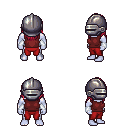
a pixel art fantasy rpg character, male body template, dark elf, purple skin, maroon sleeveless shirt, red pants, ruby red long hairstyle, metal helm, white cloth bracers, four views (front, back, left, right), 2x2 character sprite sheet, small pixel art, hard edges, no anti-aliasing